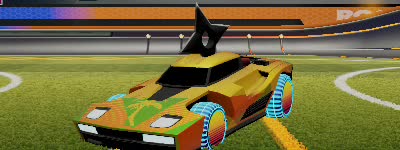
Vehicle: breakout